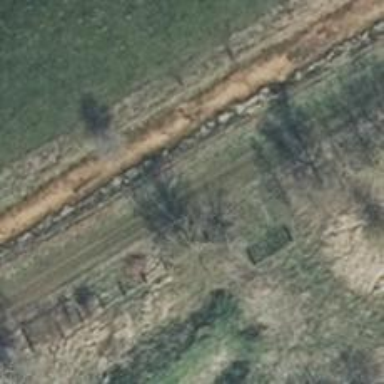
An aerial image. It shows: Track with grade 5 tracktype.